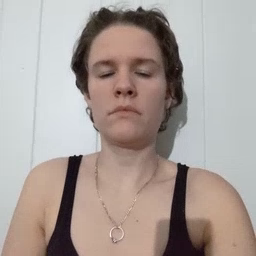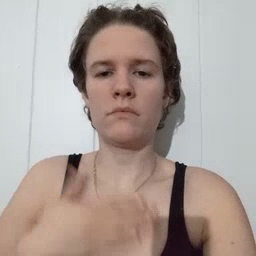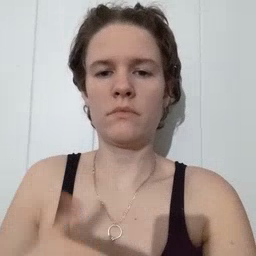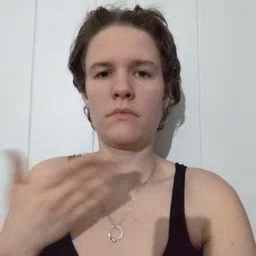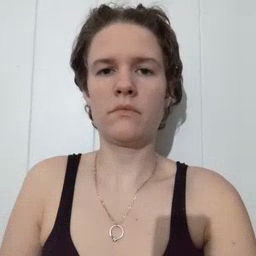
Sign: happy